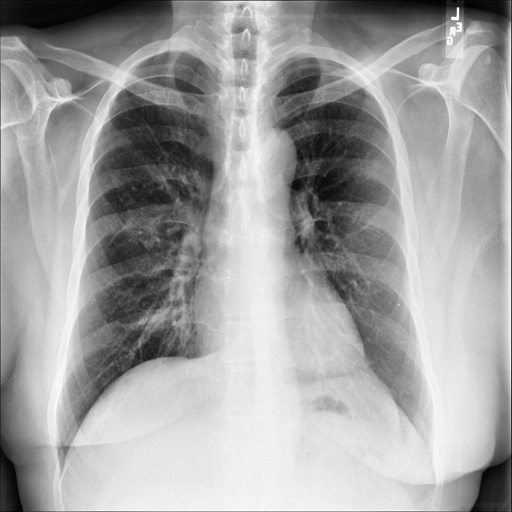
Finding: NORMAL